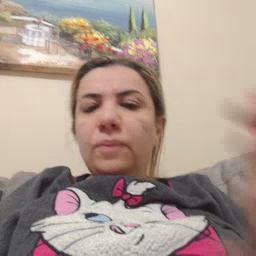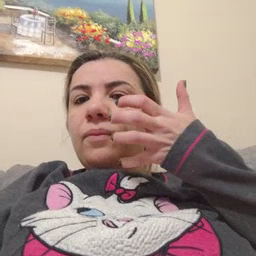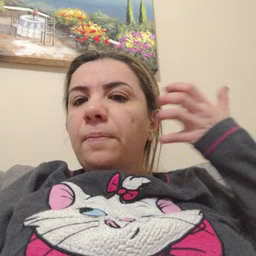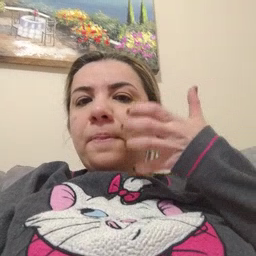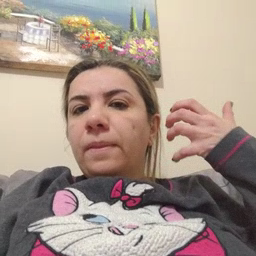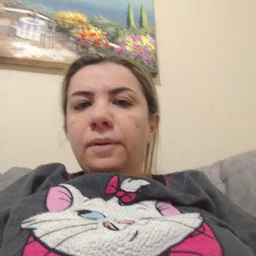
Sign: tiger